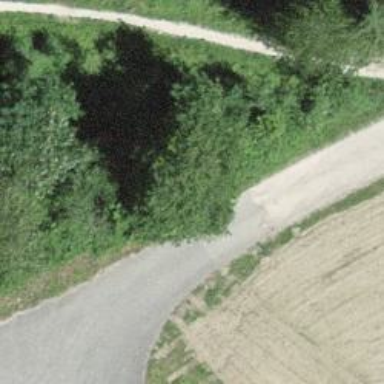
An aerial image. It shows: Gravel track with grade2 quality.